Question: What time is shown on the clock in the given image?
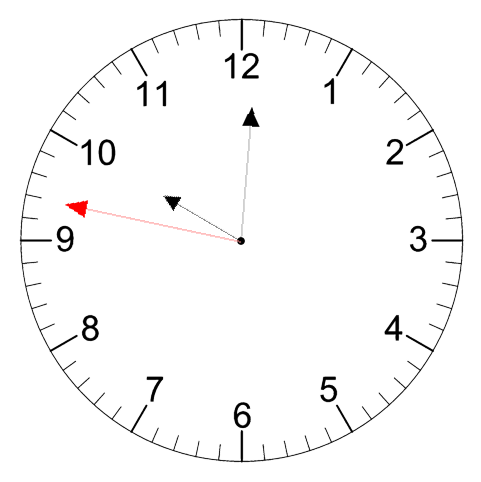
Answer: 10:00:47